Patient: sex F, age 63
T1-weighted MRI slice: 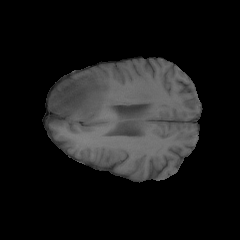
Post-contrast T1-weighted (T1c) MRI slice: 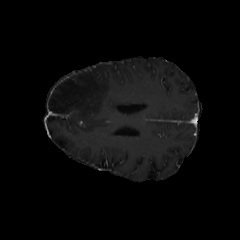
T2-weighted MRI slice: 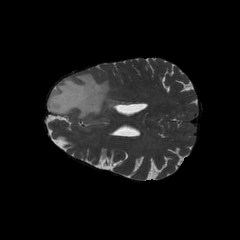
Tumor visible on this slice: yes
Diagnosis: Glioblastoma, IDH-wildtype
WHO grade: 4